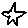
Label: star